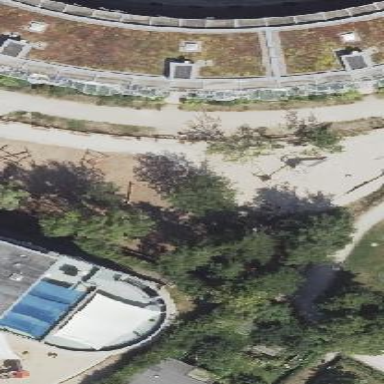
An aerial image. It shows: Playground area for leisure activities on the land.